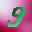
Label: 9